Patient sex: M
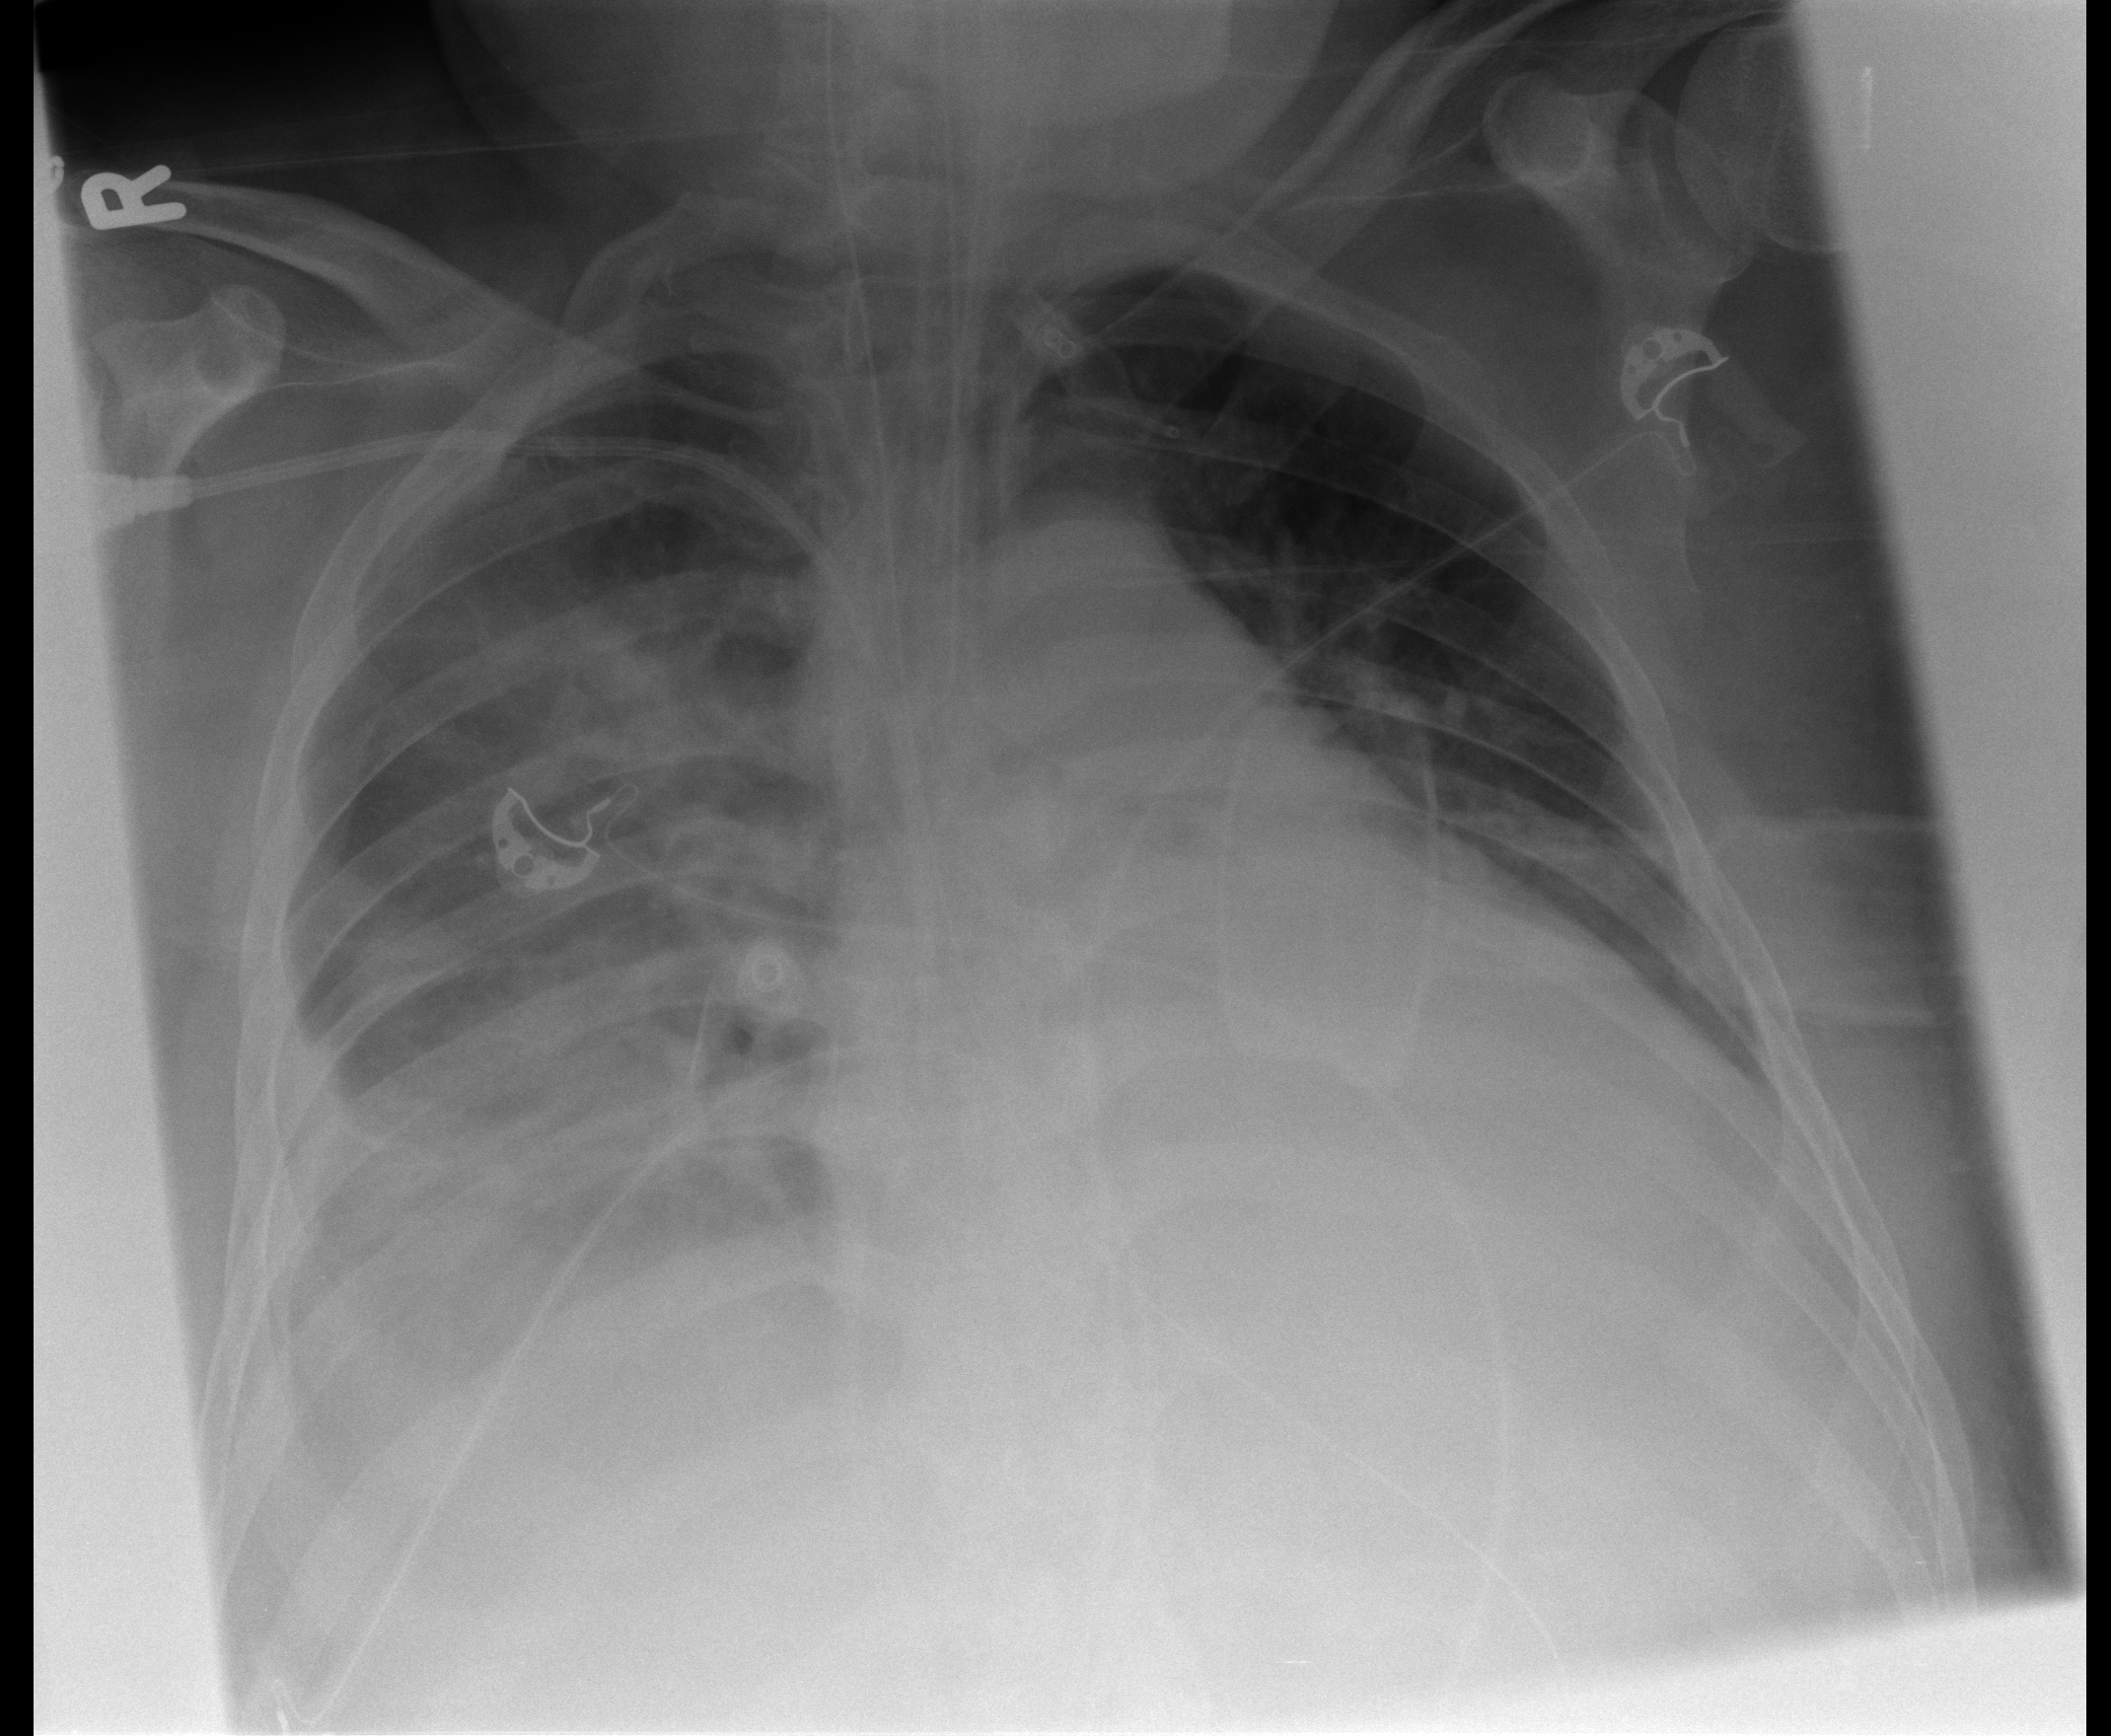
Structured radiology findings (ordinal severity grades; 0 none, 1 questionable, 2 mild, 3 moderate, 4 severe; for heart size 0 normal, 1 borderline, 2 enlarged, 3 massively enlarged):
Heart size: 2
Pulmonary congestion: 0
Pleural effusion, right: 3
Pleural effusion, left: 2
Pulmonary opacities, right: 3
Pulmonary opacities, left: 0
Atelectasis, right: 3
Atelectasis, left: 2